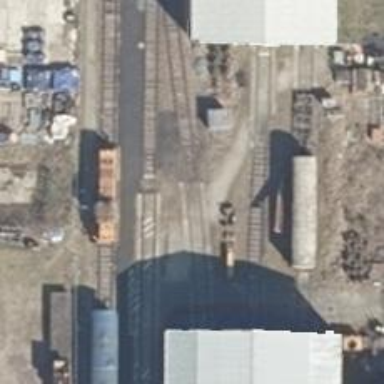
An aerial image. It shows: Railway yard in service.